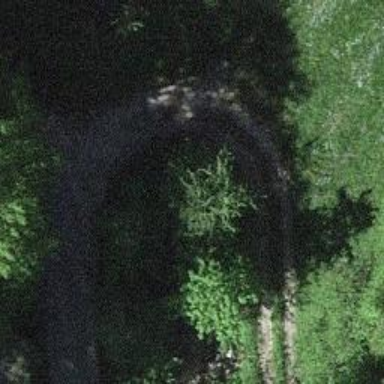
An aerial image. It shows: Culvert tunnel.